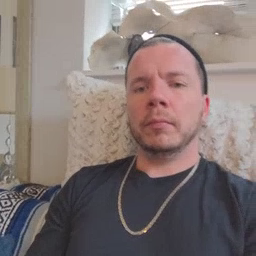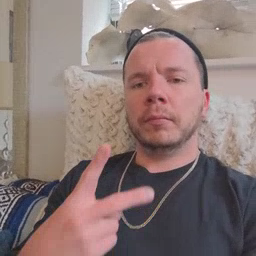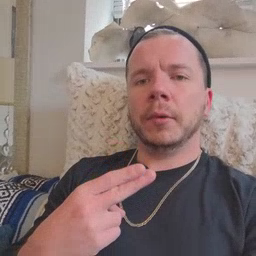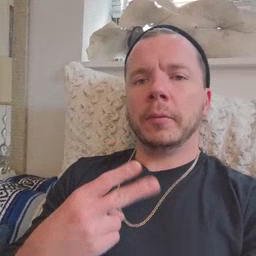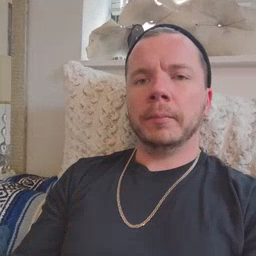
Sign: scissors